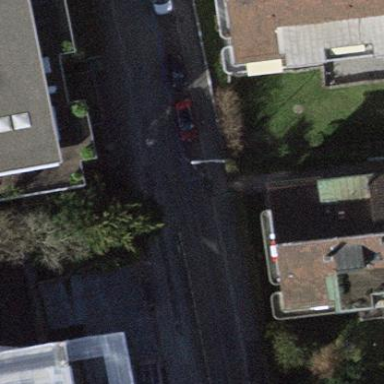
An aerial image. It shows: Parking lane area.